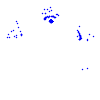
Particle: kaon